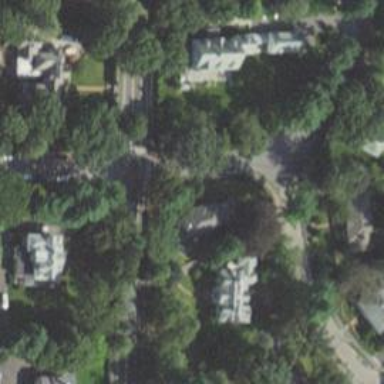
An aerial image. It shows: Park located in historic district.